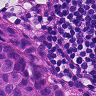
Metastatic tissue present: yes